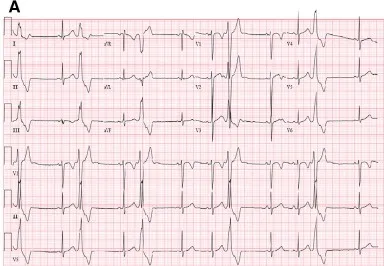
ECG and imaging characteristics of the proband. Standard 12-lead ECG.
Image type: electrography (ekg)